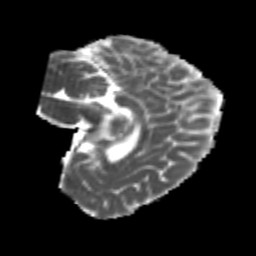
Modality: MD
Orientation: sagittal
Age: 25
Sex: female
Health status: healthy
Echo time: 0.074 s